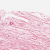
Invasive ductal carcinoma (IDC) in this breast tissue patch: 0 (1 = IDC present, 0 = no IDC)